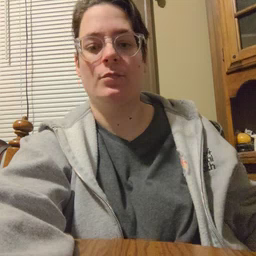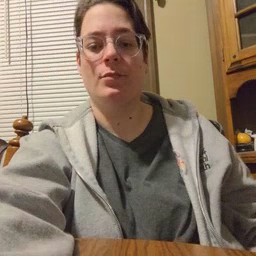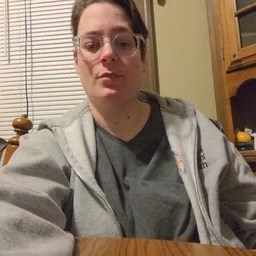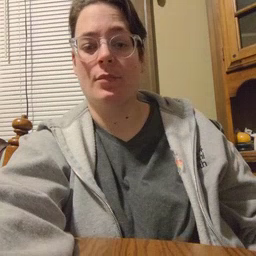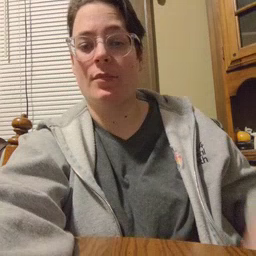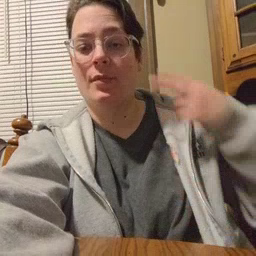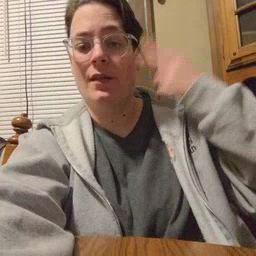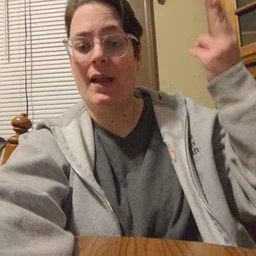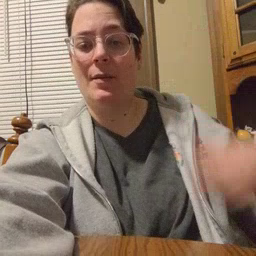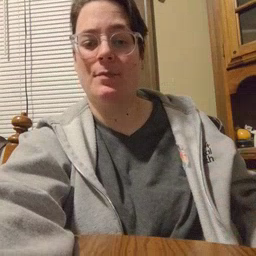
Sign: high